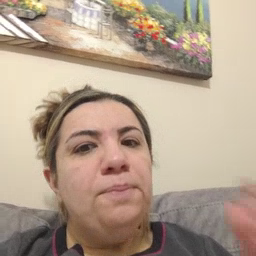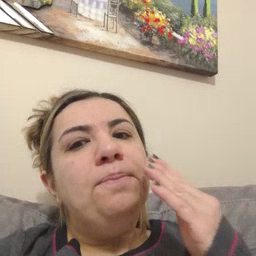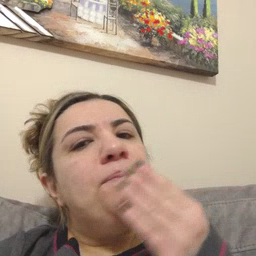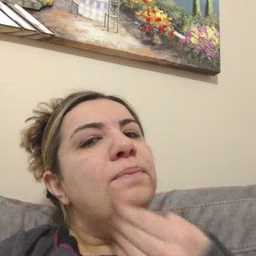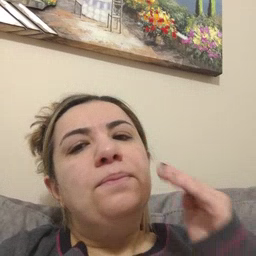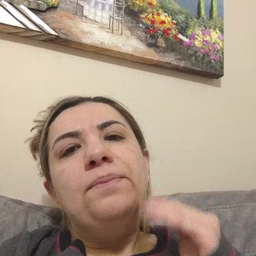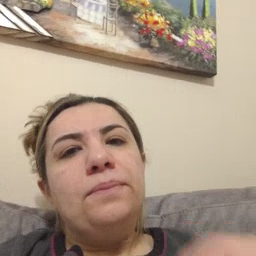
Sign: napkin